高一 · 立体几何学
如图 2-1-22 所示, $E, F$ 分别是长方体 $A_{1} B_{1} C_{1} D_{1}-A B C D$ 的棱 $A_{1} A, C_{1} C$ 的中点.

图 2-1-22

求证: 四边形 $B_{1} E D F$ 是平行四边形.
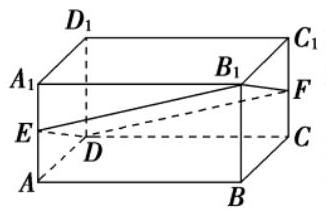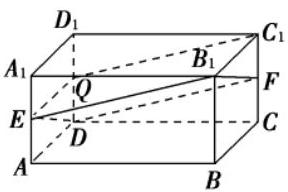
答案: $Q$ 是 $D D_{1}$ 的中点, 连接 $E Q, Q C_{1}$.

$\because E$ 是 $A A_{1}$ 的中点, $\therefore E Q$ 綊 $A_{1} D_{1}$.

又在矩形 $A_{1} B_{1} C_{1} D_{1}$ 中, $A_{1} D_{1}$ 綊 $B_{1} C_{1}$,

$\therefore E Q$ 綊 $B_{1} C_{1}$ (平行公理).
$\therefore$ 四边形 $E Q C_{1} B_{1}$ 为平行四边形.

$\therefore B_{1} E$ 綊 $C_{1} Q$.

又 $\because Q, F$ 是 $D D_{1}, C_{1} C$ 两边的中点,

$\therefore Q D$ 綊 $C_{1} F$.

$\therefore$ 四边形 $Q D F C_{1}$ 为平行四边形.

$\therefore C_{1} Q$ 綊 $D F . \therefore B_{1} E$ 綊 $D F$.

$\therefore$ 四边形 $B_{1} E D F$ 为平行四边形.